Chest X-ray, AP view. Patient: 40 years old, sex M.
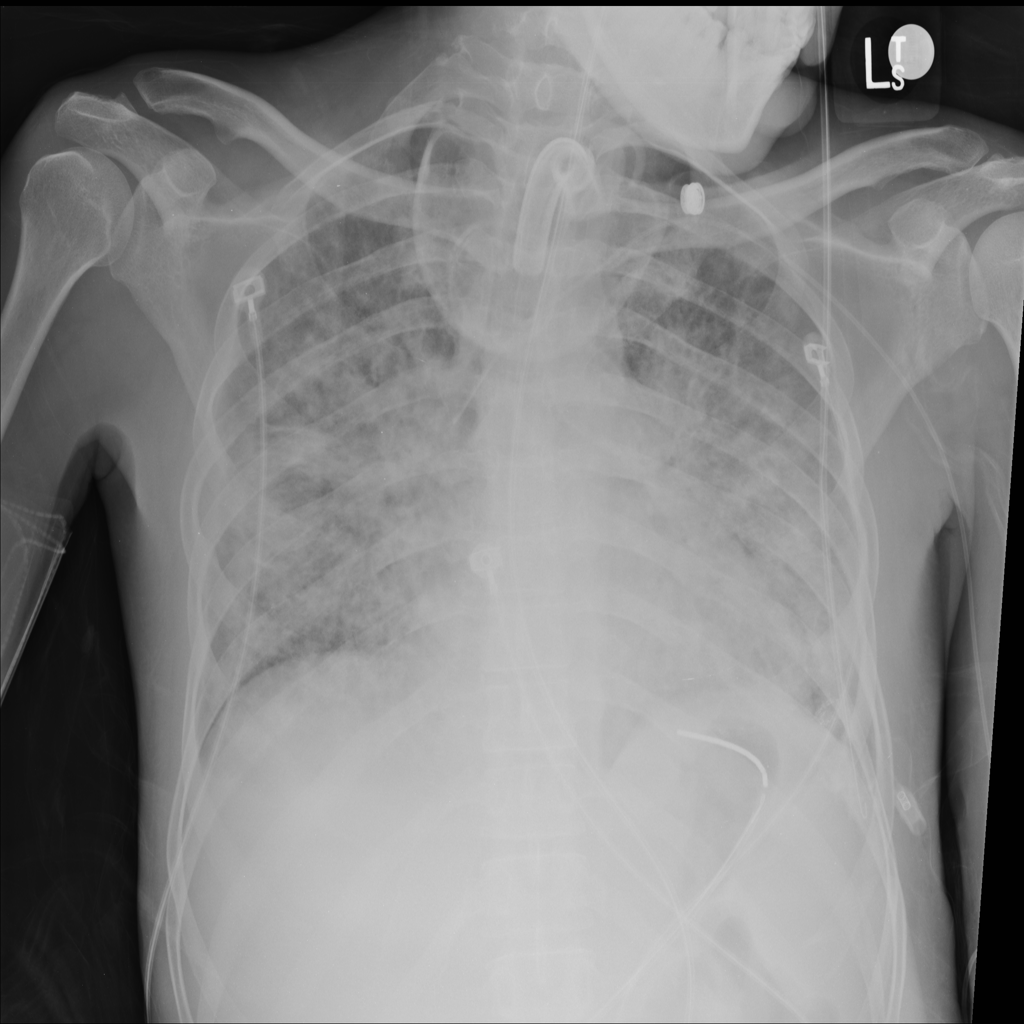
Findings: No Finding